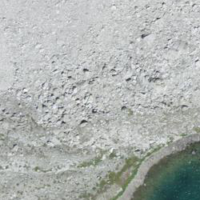
EUNIS habitat code: 48
Species observed at this site:
Saxifraga caesia